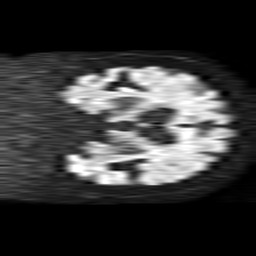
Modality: TRACE
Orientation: coronal
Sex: female
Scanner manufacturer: philips
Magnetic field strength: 1.5 T
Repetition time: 4.6 s
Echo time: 0.08528 s